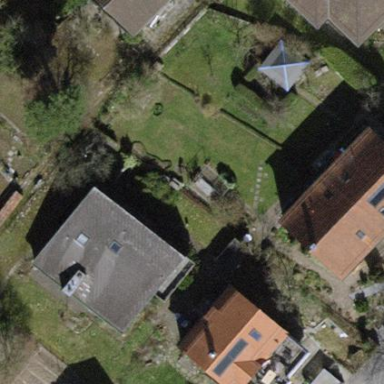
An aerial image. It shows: Building with flat roof.